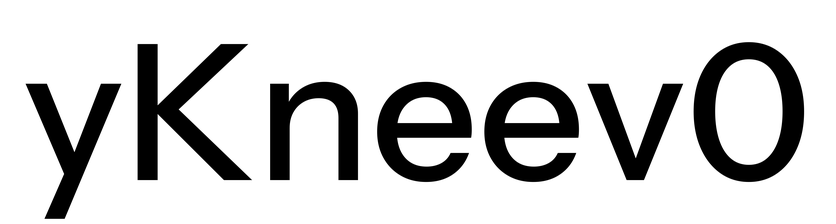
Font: InstrumentSans_Medium